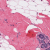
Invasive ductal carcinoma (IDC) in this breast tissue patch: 0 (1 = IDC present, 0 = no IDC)